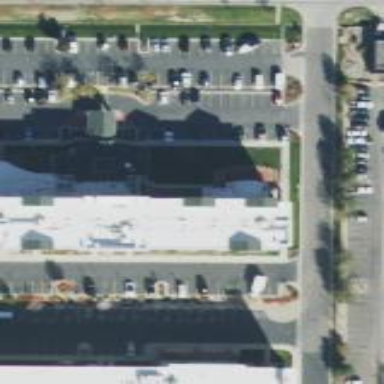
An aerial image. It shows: Hotel with flat roof.